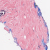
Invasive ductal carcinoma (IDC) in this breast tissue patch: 0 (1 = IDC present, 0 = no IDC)